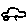
Label: car